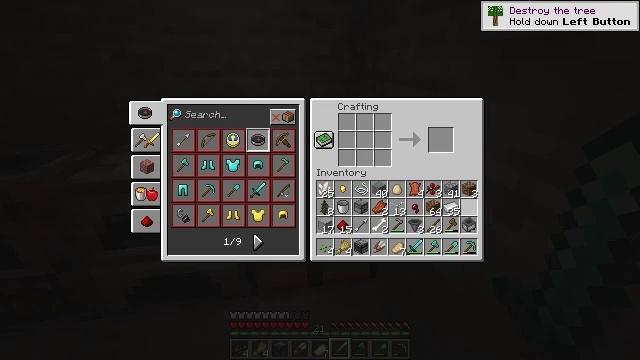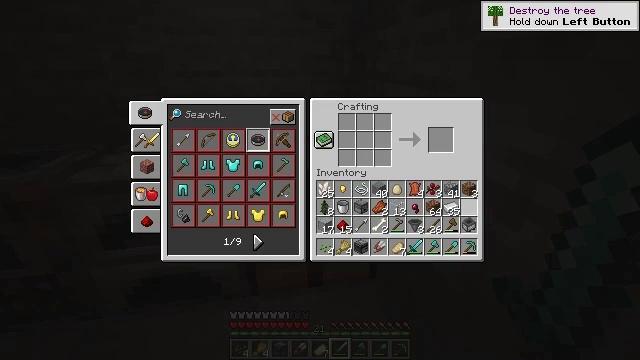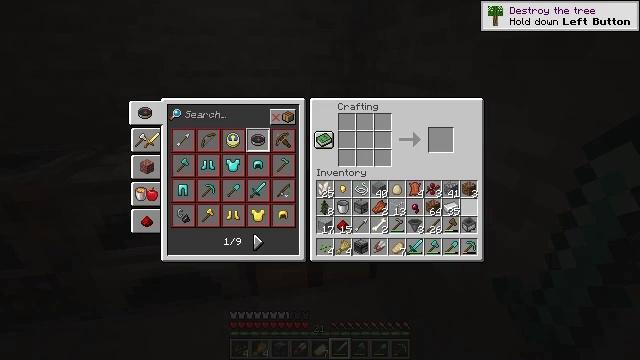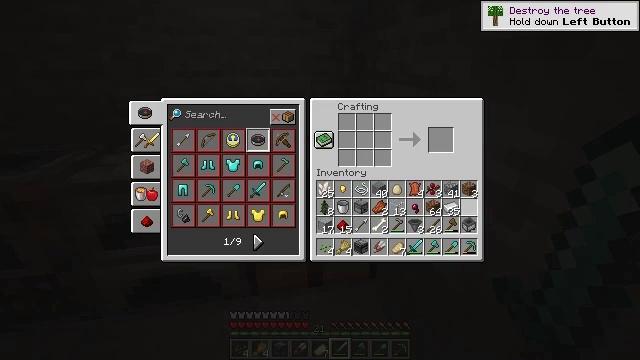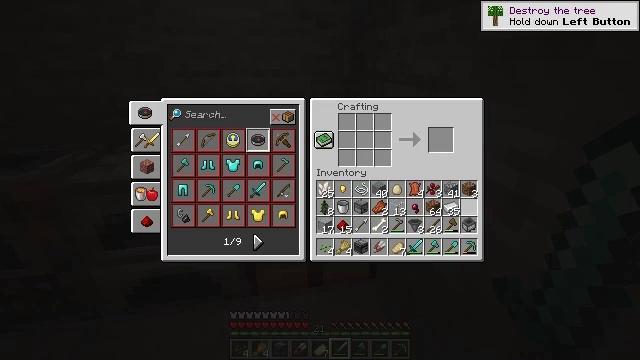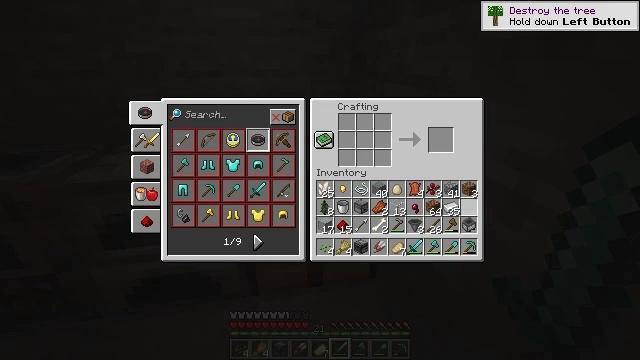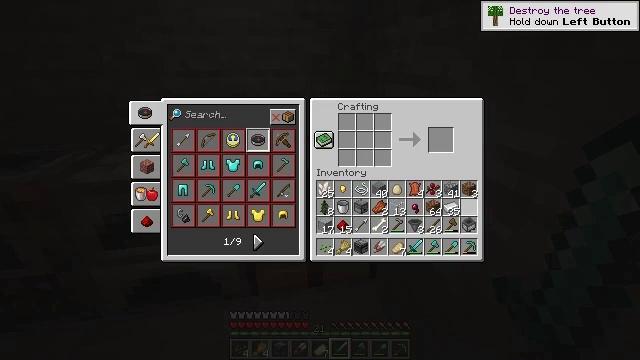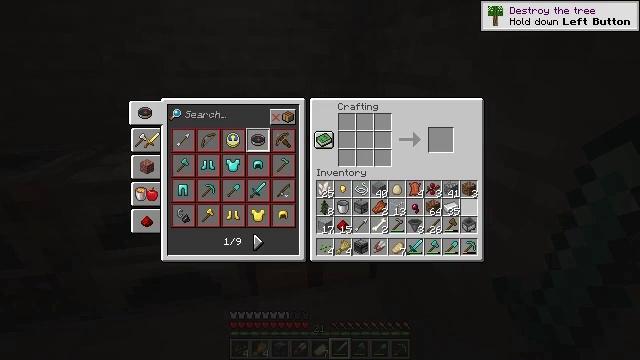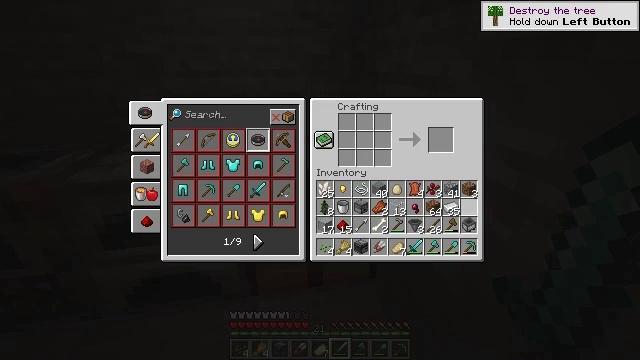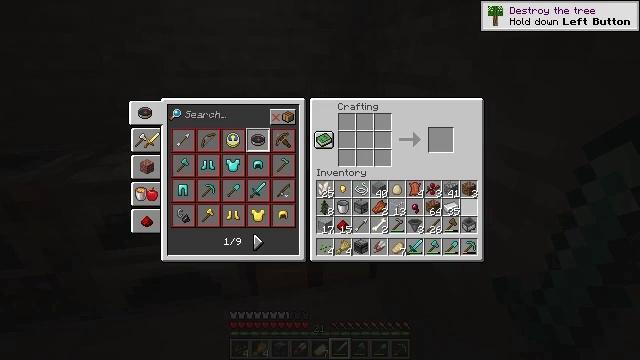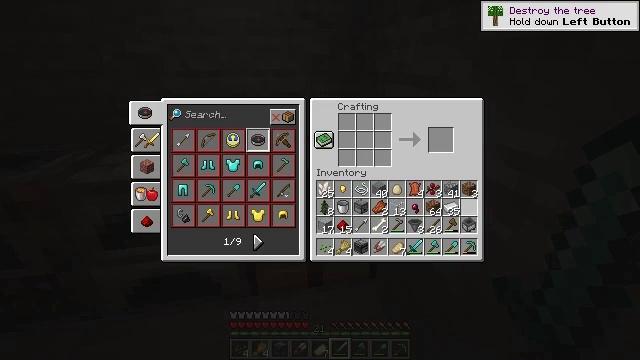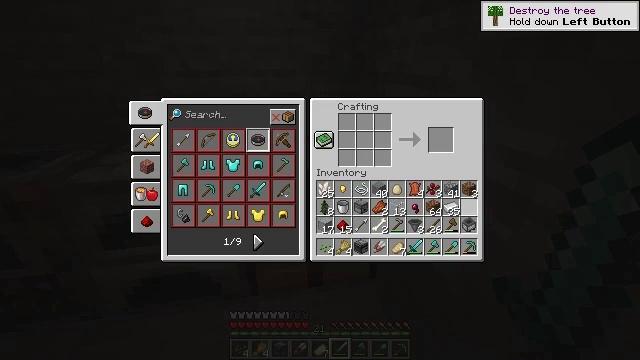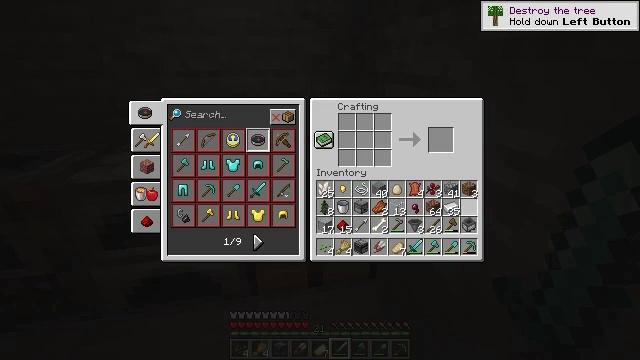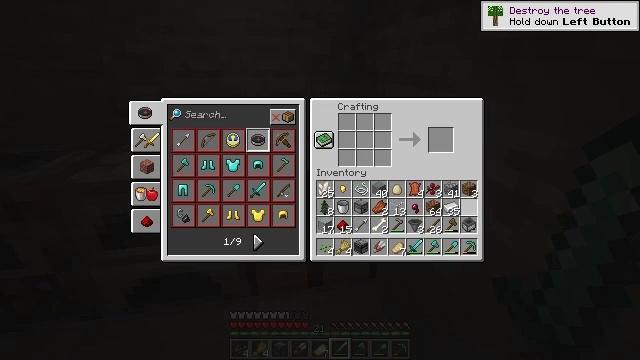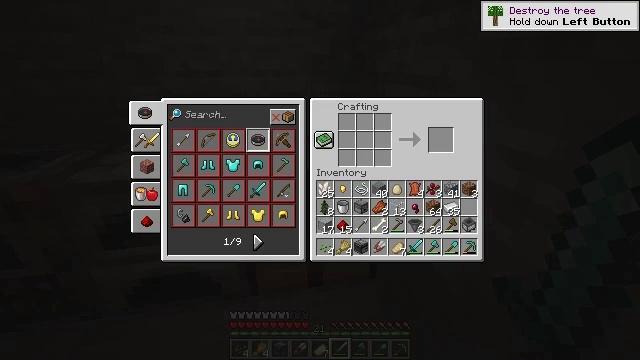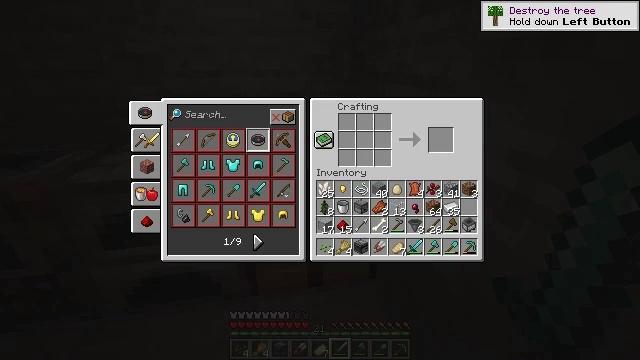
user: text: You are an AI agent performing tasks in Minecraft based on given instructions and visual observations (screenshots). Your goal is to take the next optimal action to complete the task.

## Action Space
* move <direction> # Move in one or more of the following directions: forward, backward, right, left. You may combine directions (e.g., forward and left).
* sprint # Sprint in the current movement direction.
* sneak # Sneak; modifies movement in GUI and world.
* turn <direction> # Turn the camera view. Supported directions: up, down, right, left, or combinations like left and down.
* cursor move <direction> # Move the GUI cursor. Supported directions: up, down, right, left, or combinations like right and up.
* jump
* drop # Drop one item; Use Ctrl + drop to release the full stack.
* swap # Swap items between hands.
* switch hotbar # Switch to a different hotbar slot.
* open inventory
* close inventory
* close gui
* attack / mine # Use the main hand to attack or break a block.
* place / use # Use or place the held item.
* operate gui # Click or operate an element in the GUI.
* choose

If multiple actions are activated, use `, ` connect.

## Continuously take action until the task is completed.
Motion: motion action
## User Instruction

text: Drop a stone hoe.
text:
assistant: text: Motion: no_op
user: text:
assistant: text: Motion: no_op
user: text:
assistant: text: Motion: no_op
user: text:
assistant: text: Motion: no_op
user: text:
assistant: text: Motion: no_op
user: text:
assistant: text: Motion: no_op
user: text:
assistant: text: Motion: no_op
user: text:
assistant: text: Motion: no_op
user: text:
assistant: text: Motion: no_op
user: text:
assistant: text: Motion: no_op
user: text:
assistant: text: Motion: no_op
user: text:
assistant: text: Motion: no_op
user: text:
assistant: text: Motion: no_op
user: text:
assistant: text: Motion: no_op
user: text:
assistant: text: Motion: no_op
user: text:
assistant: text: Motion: no_op
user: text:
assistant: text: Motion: no_op
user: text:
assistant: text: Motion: no_op
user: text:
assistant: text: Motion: no_op
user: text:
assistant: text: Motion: no_op
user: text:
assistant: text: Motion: no_op
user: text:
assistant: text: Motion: no_op
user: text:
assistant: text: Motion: no_op
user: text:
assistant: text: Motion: no_op
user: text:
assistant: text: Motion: no_op
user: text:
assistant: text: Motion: no_op
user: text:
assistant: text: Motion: turn left and down
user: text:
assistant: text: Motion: turn left and down
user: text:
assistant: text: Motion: turn left
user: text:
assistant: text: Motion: turn left